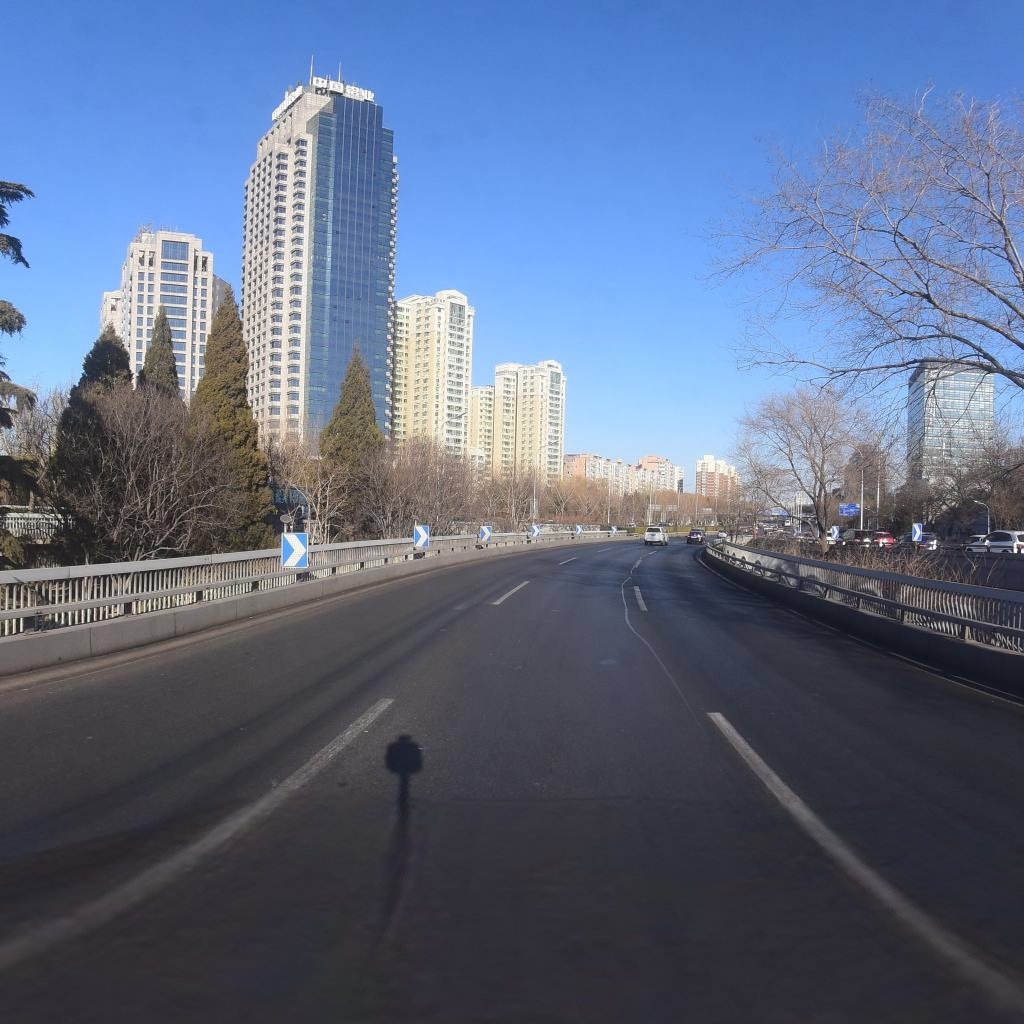
Region: Xicheng
Road damage annotations: longitudinal patch